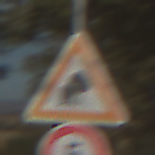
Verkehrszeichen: UnzureichendesLichtraumprofil
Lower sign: Geschwindigkeit5
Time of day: MorningAfternoon
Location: Outdoor (Nature)
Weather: PartlyCloudy
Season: NotSpecified
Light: Natural